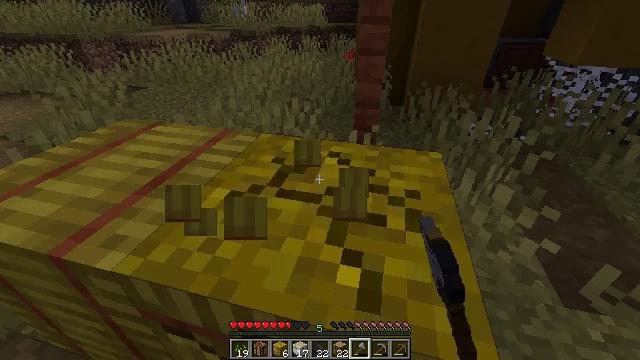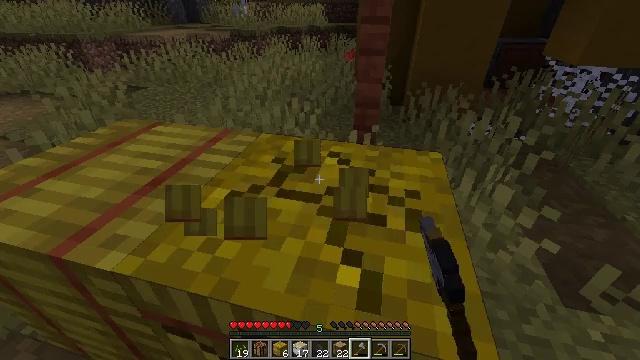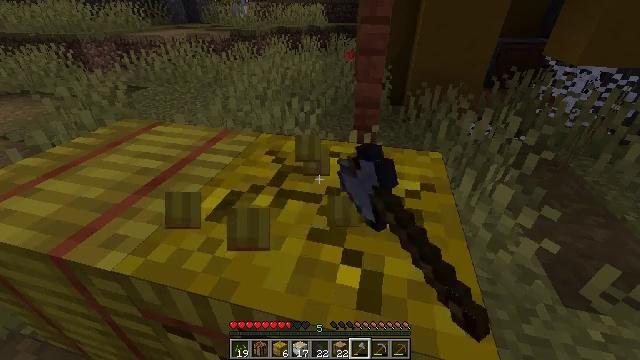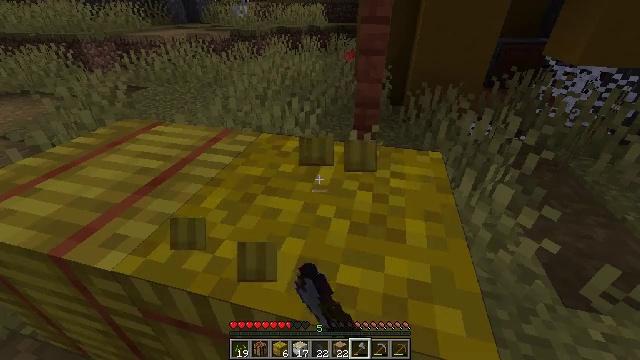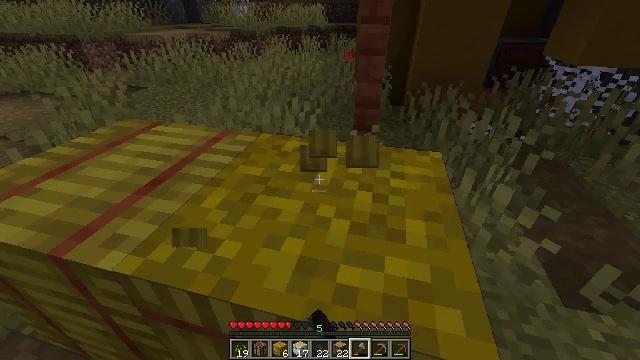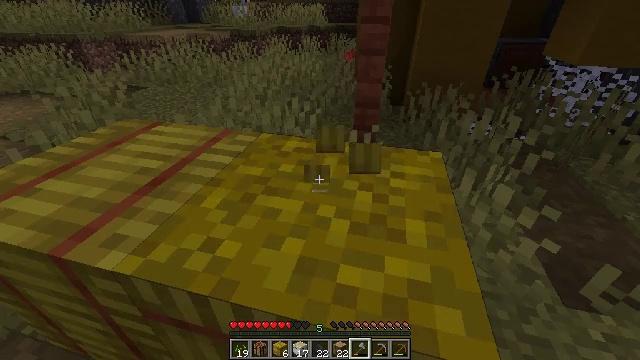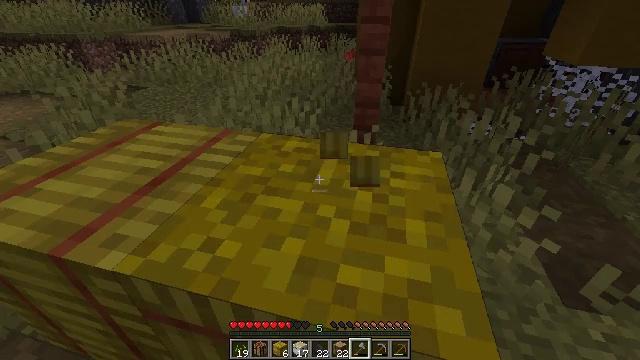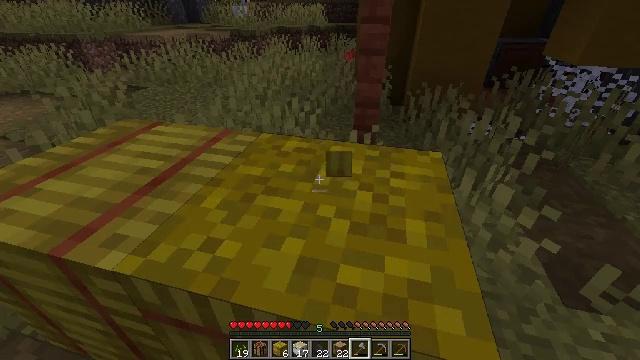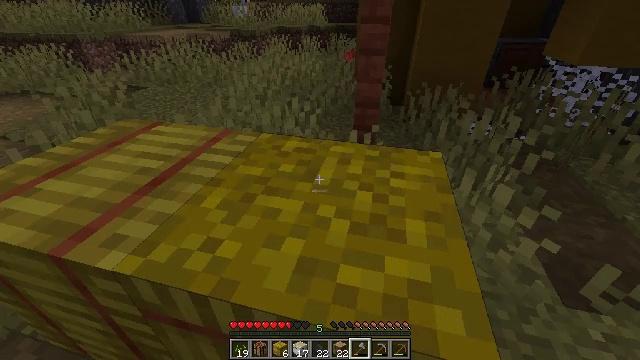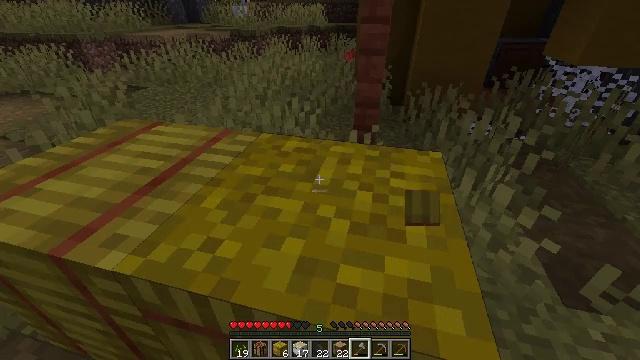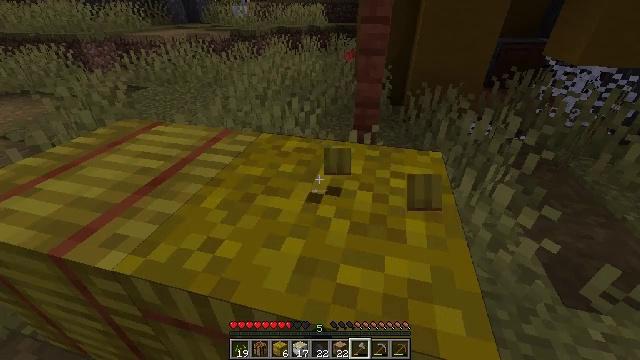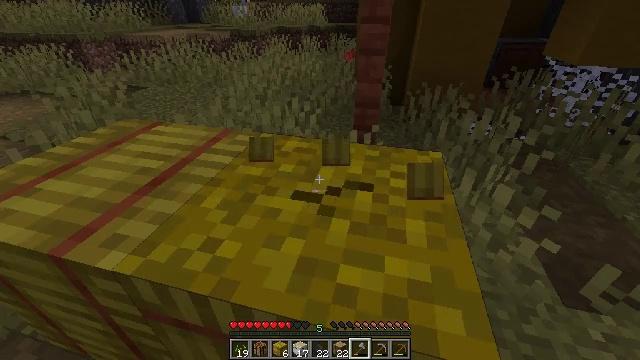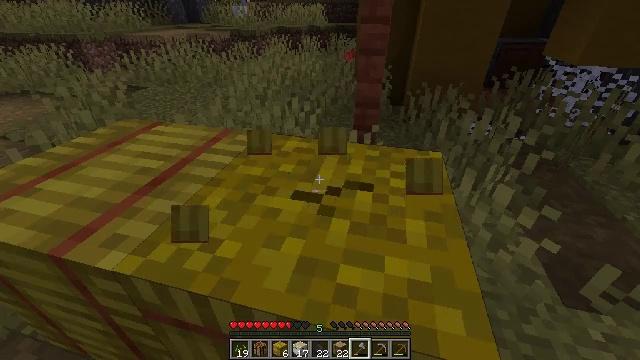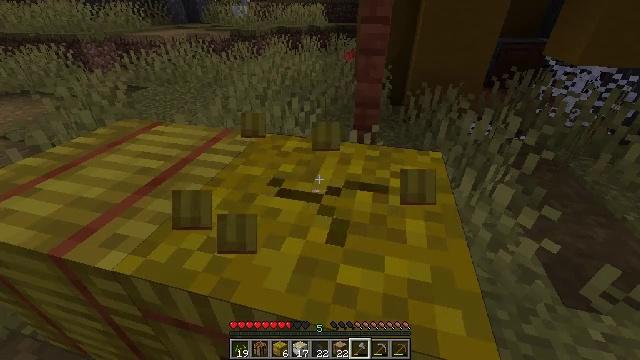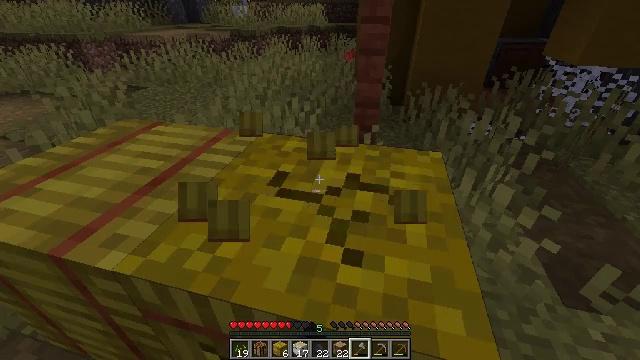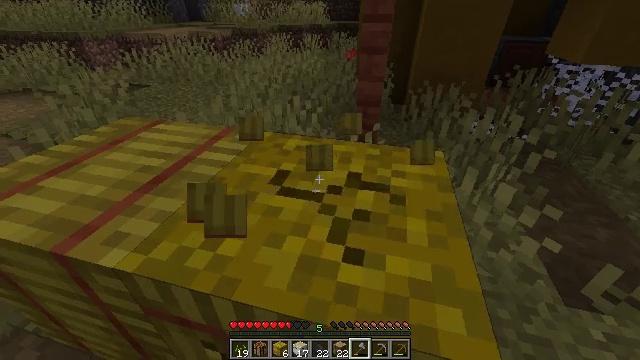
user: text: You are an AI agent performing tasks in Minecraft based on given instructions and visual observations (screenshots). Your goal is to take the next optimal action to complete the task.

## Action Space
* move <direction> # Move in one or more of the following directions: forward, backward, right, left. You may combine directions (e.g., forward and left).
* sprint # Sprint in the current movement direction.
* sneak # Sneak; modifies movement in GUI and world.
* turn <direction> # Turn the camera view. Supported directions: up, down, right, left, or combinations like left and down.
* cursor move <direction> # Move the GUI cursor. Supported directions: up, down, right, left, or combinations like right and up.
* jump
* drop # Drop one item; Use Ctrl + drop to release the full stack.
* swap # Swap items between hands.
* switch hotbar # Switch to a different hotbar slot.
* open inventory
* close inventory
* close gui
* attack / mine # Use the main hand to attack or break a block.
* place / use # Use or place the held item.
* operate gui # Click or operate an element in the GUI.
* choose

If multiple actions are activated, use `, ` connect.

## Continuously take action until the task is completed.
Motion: motion action
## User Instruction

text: Collect a hay block for crafting.
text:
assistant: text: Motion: attack / mine
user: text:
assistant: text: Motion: attack / mine
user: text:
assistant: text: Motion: no_op
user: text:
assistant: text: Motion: no_op
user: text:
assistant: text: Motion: no_op
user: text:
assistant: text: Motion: no_op
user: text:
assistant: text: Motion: no_op
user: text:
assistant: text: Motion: no_op
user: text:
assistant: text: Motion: attack / mine
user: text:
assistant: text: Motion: attack / mine
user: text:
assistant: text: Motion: attack / mine
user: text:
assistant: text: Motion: attack / mine
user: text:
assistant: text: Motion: attack / mine
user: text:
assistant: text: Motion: attack / mine
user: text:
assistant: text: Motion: attack / mine
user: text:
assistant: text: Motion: turn left and down, attack / mine
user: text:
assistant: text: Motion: turn left, attack / mine
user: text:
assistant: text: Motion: turn left, attack / mine
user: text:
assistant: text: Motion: turn left, attack / mine
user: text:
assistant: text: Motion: turn left, attack / mine
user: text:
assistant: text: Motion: move right, turn left, attack / mine
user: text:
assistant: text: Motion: move right, turn left, attack / mine
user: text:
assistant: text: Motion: move right, turn left, attack / mine
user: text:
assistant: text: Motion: move right, turn left, attack / mine
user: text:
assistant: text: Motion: turn left, attack / mine
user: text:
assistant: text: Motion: turn left, attack / mine
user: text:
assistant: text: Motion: attack / mine
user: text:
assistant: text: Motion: attack / mine
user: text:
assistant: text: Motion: attack / mine
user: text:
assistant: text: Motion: attack / mine